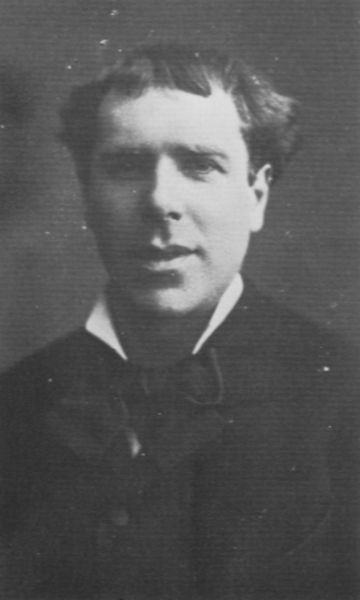
Titel: Ernest Coquelin (gen. Coquelin cadet) (1848-1909), Schauspieler
Künstler: Atelier Nadar
Institution: unbekannt
Schlagwörter: dunkel, kopf, mann, schatten, weiß, zola, frankreich, frisur, grau, haar, hell, licht, mund, nase, ohr, reden, schwarz, stirn, blick, rock, schleife, alt, anzug, hemd, jacke, jung, augen, gesicht, kragen, mensch, bildnis, portrait, porträt, auge, haare, mantel, brustbild, en face, frontal, knopf, lippen, ohren, scheitel, schultern, pony, lächeln, sprechen, nahaufnahme, brauen, knöpfe, fliege, kurze haare, foto, fotografie, photographie, lachen, schwarz weiss, mundwinkel, photo, binder, freundlich, fotographie, franzose, freundlcih, nadar, vorn, vollmundig, geöffneter mund, frontaö, kragne, ohrenb